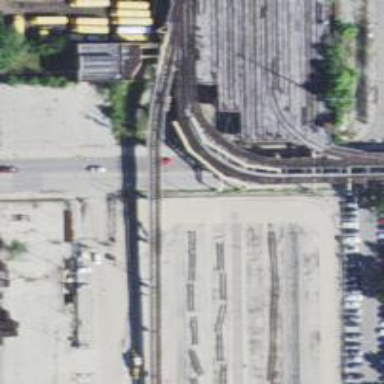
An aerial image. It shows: Bridge with electrified rail.